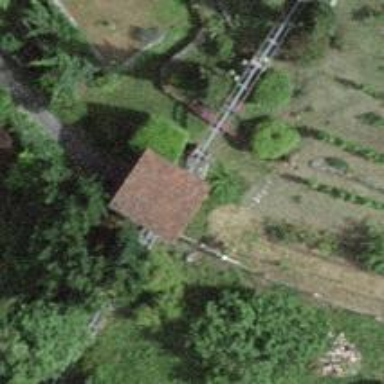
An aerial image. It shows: Funicular railway.